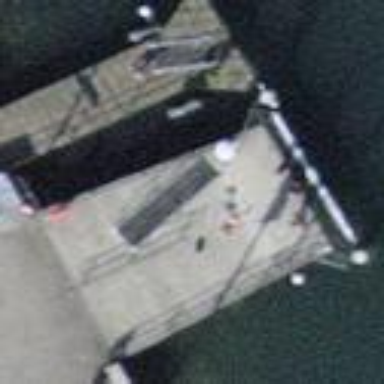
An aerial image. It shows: Pier with public transport platform for ferries.